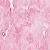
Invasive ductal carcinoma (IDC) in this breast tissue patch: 0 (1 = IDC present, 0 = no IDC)